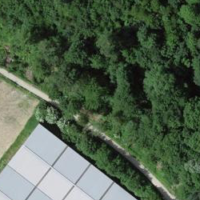
EUNIS habitat code: 55
Species observed at this site:
Prunus spinosa